Question: I want to declare the 4 labels which in my table prototype cells so that I can retrieve all the data from Parse into the label. As you see in the picture, there're 4 labels, I want each of them have their own outlet, but it showing me the invalid outlet error.

I'm using the Parse to do it, so that the superclass of the prototype cell will be the PFTableViewCell.
'''
class TimetableViewController: PFQueryTableViewController, UITextFieldDelegate{
@IBOutlet weak var lblTime: UILabel!
'''
The error that I got will be like this...
> The lblTime outlet from the TimetableViewController to the UILabel is
invalid. Outlets cannot be connected to repeating content.
Therefore, what should I do to avoid this problem exist?
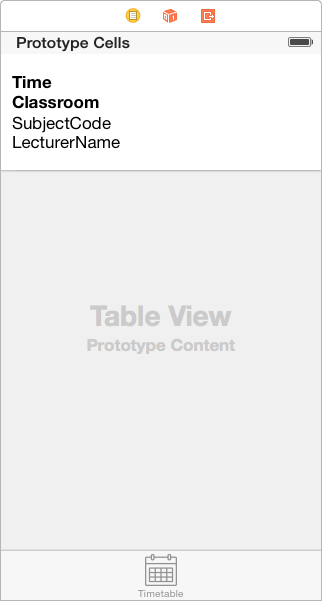
Answer: You need to create a custom subclass of 'UITableViewCell' and declare your 'IBOutlets' there. Then you use that subclass instead of the generic 'UITableViewCell' throughout your main view controller.
To reiterate: elements inside a tableview cell belong to the cell, not to the view controller that contains everything.
Edit:
In your view controller, you would conform to UITableView's delegate & datasource protocols (and implement any methods that are relevant to what you're trying to accomplish). You would handle populating (initial) cell data in the follow data source method:
'''
func tableView(tableView: UITableView, cellForRowAtIndexPath indexPath: NSIndexPath) -> UITableViewCell {
let cell = tableView.dequeueReusableCellWithIdentifier("cellIdentifier", forIndexPath: indexPath) as! TimetableViewCell
// TODO: setup cell data here
return cell
}
'''